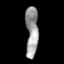
Tissue: lung
Cell type: Endothelial cells
Senescence score: 0.5957
Nuclear area (px): 616
Mean DAPI intensity: 155.883